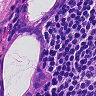
Metastatic tissue present: yes